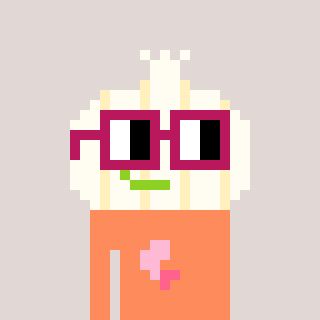
a pixel art character with square dark red glasses, a garlic-shaped head and a peachy-colored body on a warm background